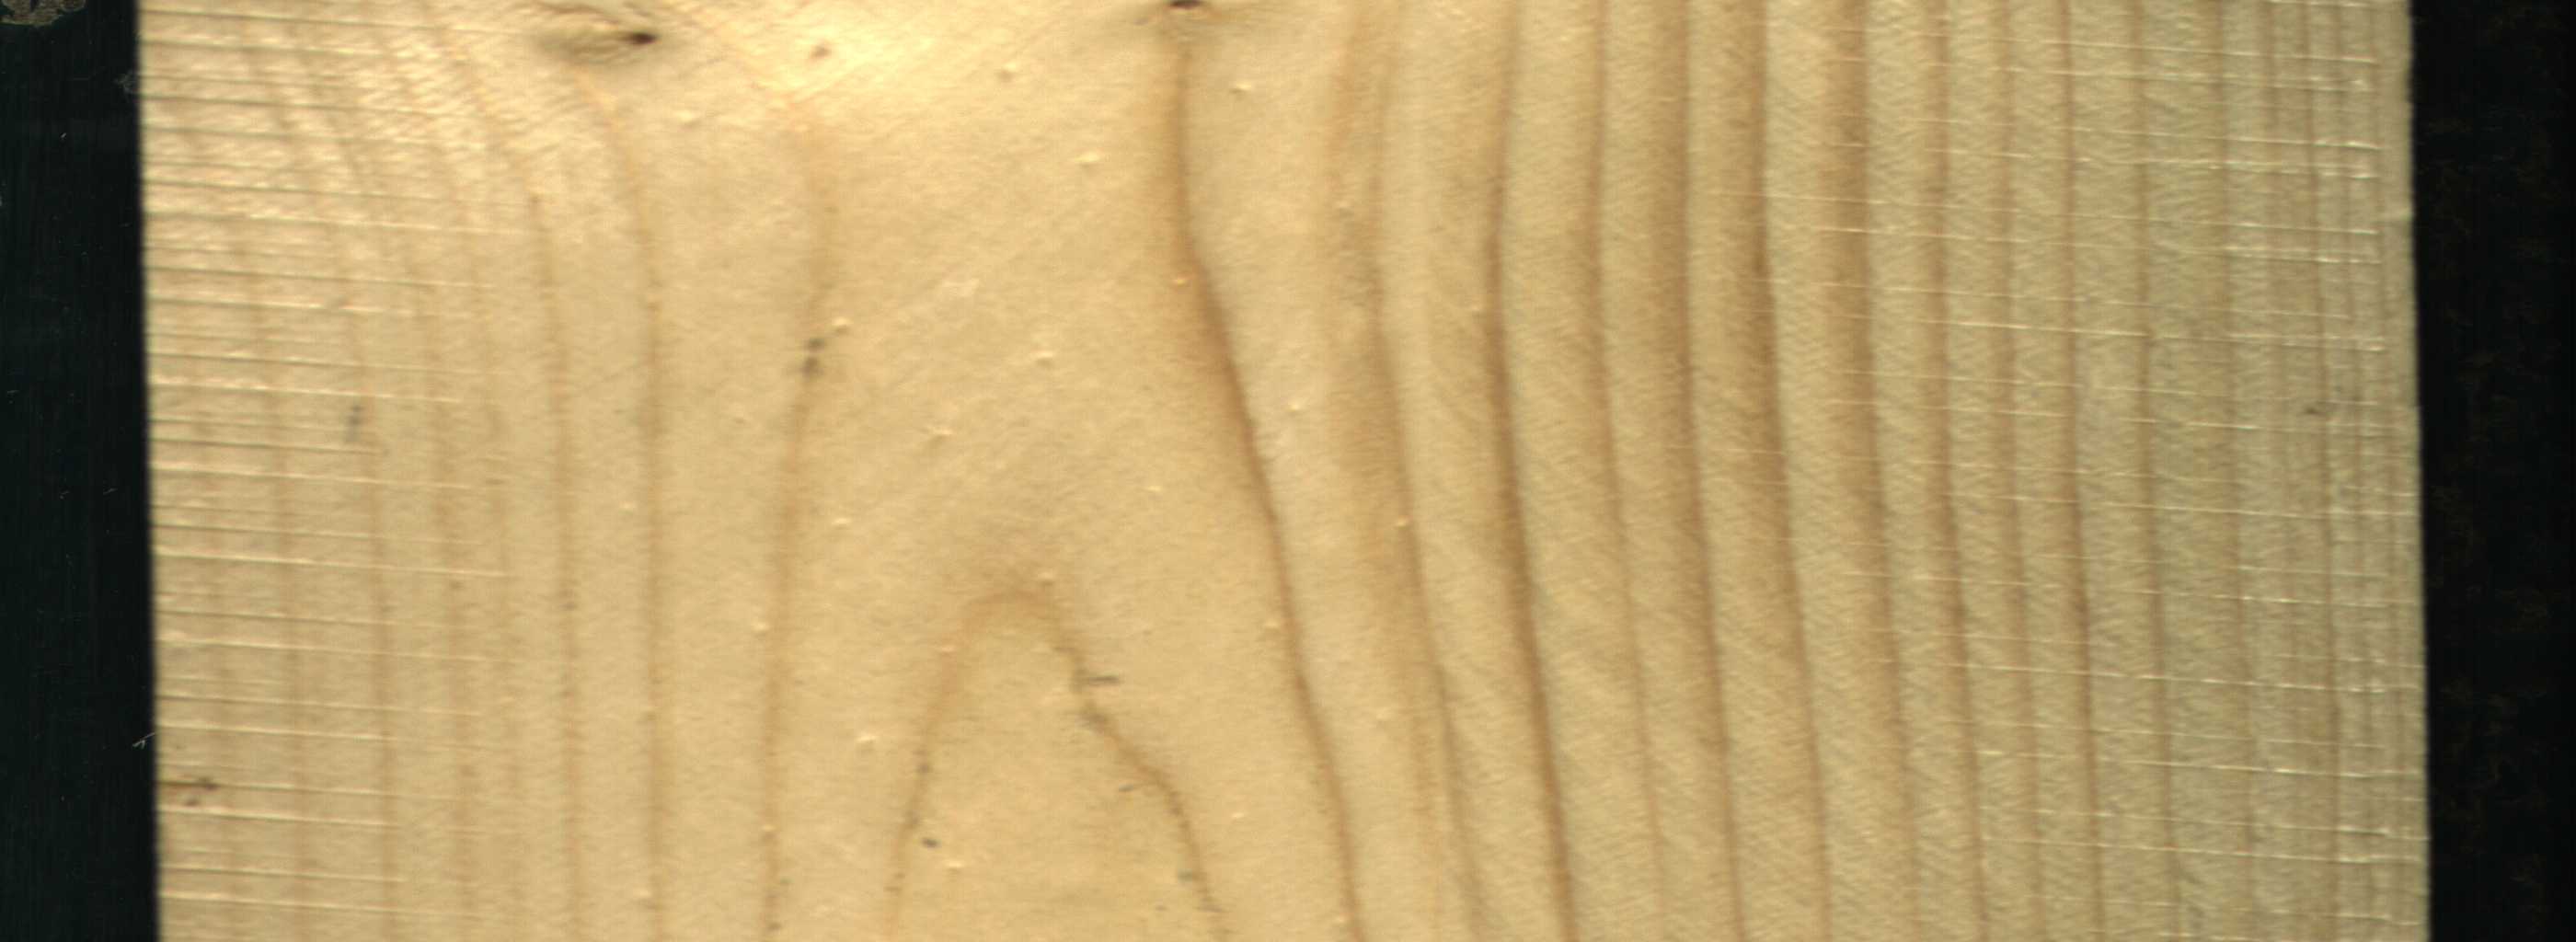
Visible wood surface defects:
Dead_Knot
Dead_Knot